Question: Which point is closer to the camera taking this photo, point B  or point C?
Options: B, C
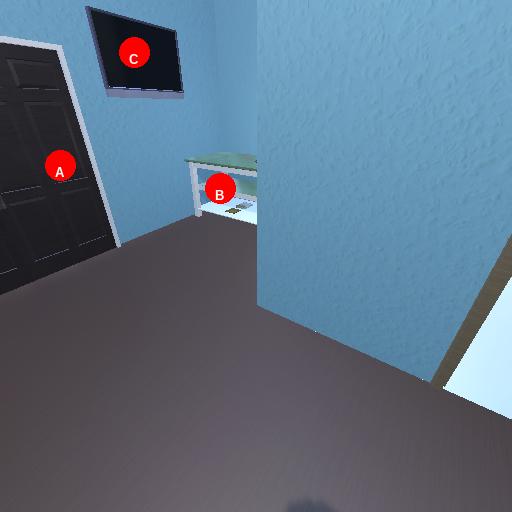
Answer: B